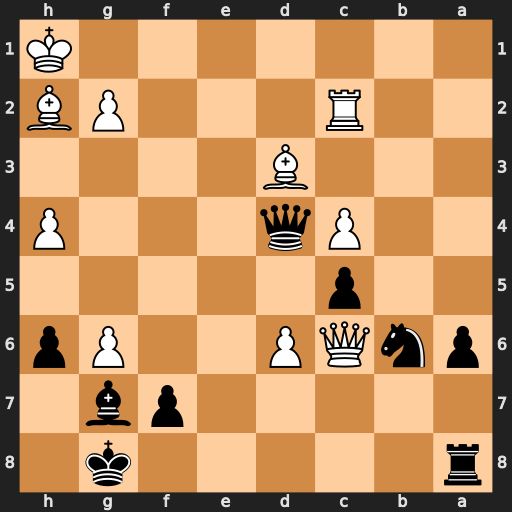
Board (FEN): r5k1/5pb1/pnQP2Pp/2p5/2Pq3P/3B4/2R3PB/7K
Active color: b
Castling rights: -
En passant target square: -
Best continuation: Qa1+ Bg1 Bd4